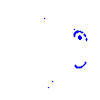
Particle: electron